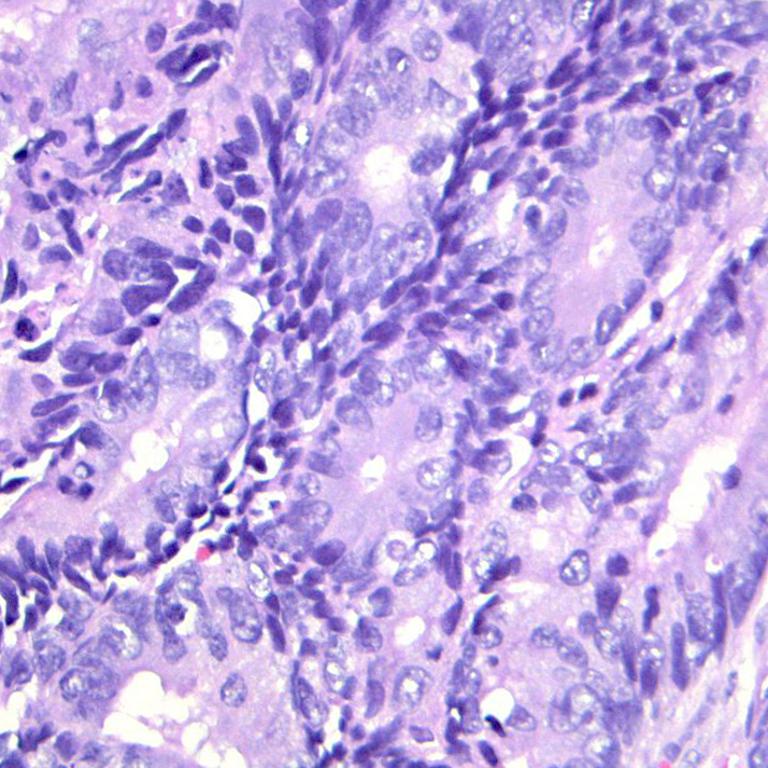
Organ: colon
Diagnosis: adenocarcinomas